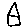
Label: house